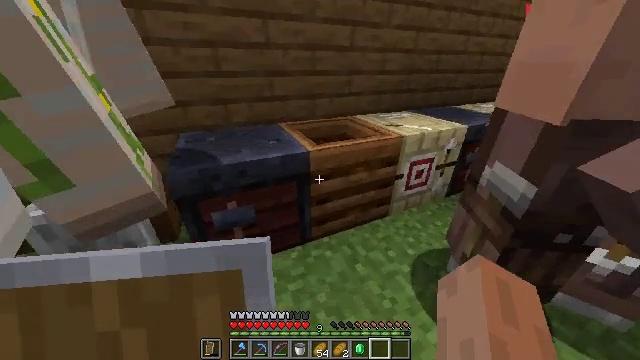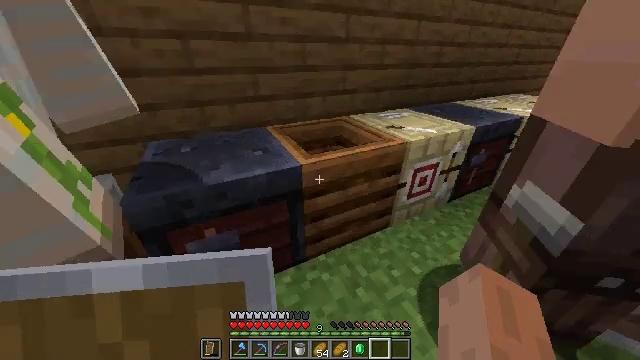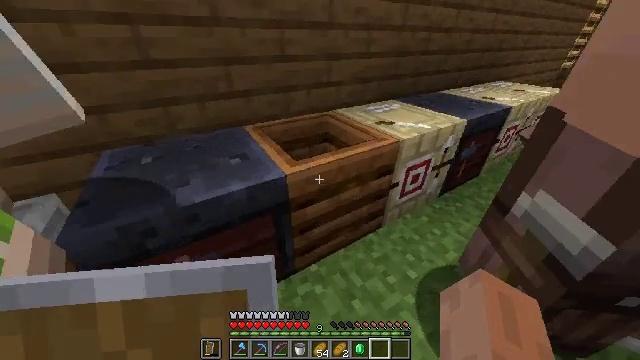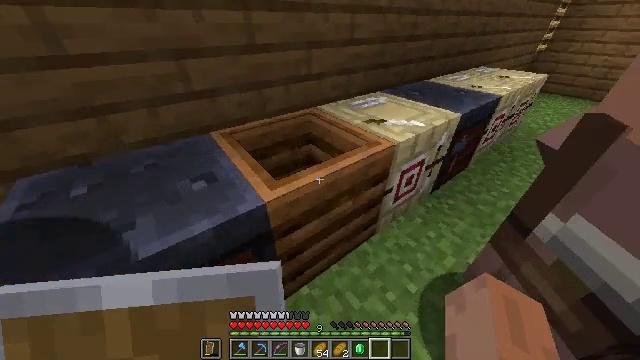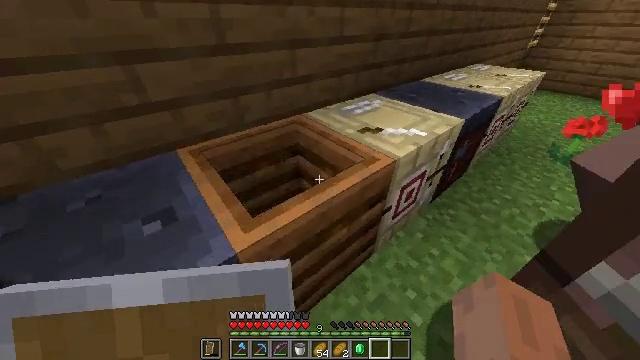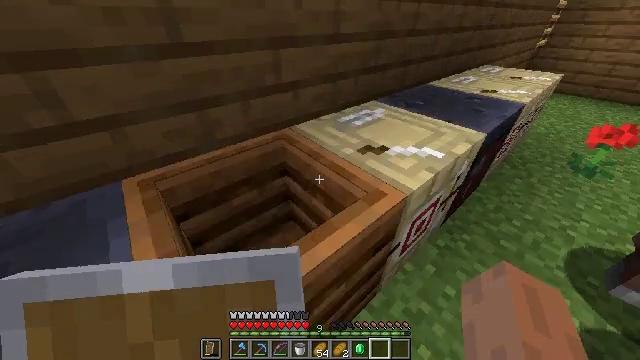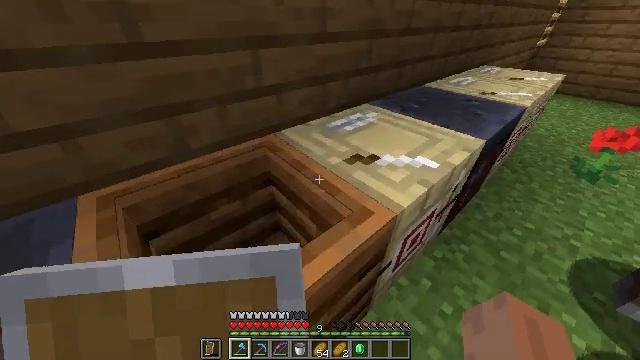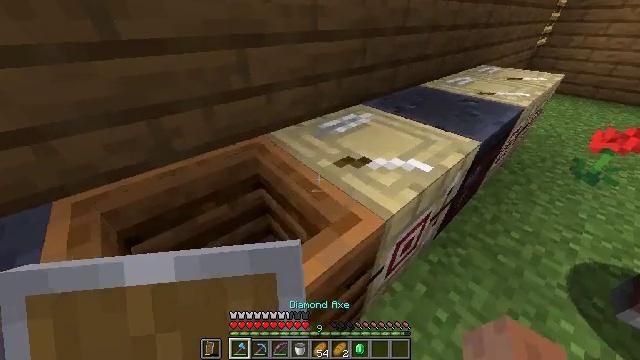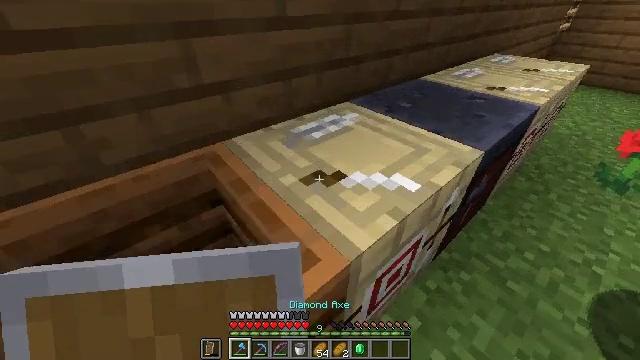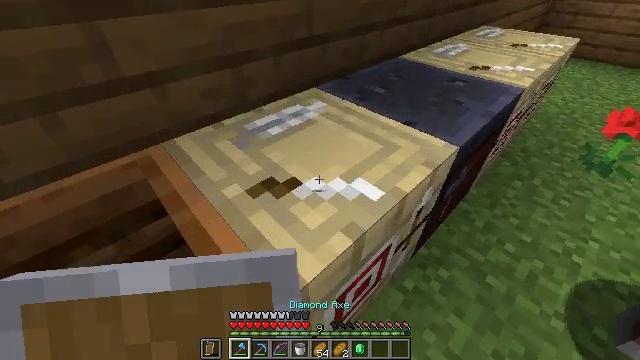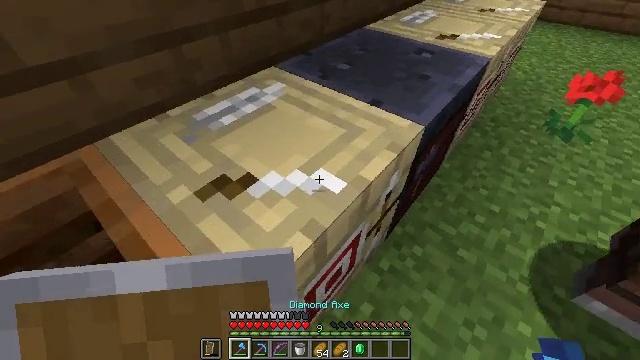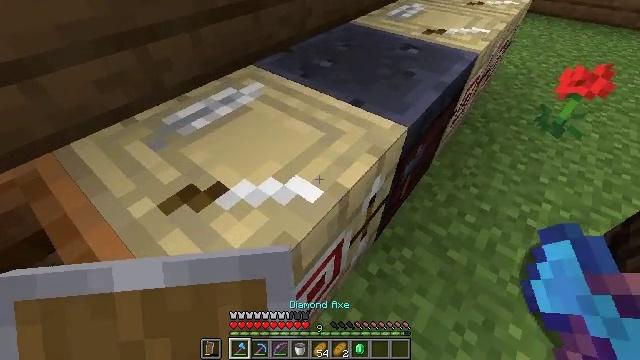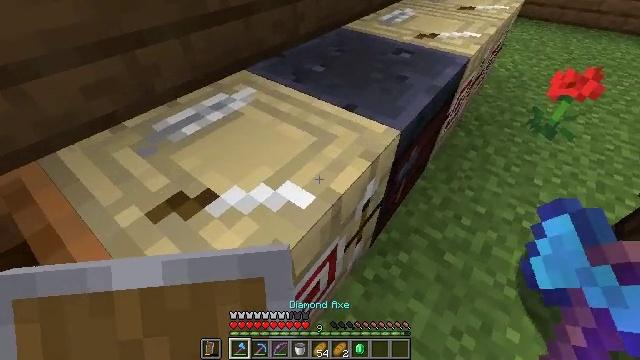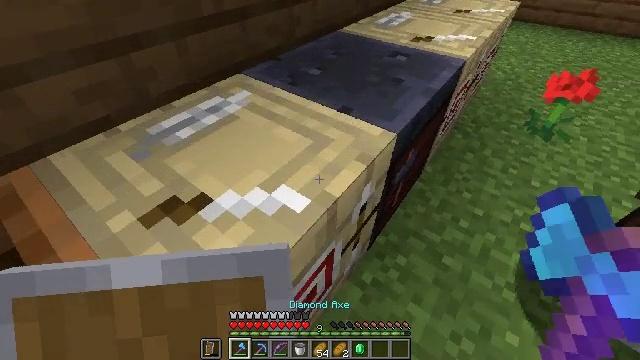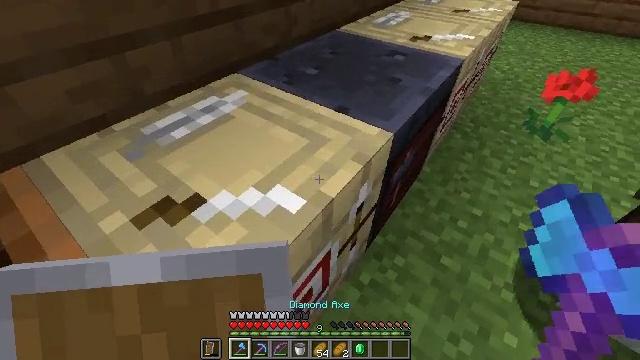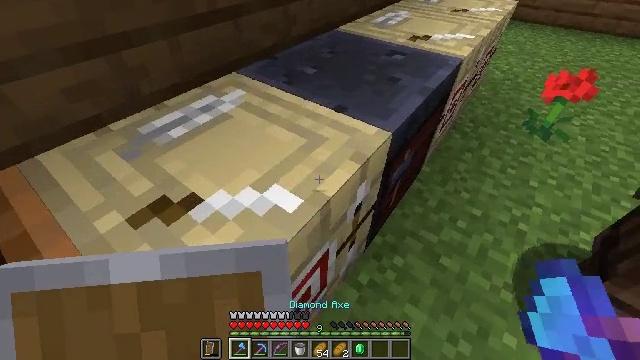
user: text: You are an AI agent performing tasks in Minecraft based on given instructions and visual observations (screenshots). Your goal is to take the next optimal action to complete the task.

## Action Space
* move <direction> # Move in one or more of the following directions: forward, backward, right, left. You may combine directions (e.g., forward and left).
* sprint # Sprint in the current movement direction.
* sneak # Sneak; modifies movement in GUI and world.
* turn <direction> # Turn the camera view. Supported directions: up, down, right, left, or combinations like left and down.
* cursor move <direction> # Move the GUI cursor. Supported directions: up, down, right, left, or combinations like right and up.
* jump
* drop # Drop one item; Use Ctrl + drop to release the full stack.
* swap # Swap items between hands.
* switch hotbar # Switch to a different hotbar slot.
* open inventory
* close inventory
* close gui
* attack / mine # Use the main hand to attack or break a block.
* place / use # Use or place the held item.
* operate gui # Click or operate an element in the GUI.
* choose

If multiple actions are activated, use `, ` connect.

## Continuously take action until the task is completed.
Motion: motion action
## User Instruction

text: Attack the fletching table to break it.
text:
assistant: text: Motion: move forward, turn right and down
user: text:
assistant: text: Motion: move forward, turn right and down
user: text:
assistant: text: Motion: move forward, turn right and down
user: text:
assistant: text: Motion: move forward, turn right
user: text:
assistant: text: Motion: move forward
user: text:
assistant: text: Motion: move forward, switch to hotbar 1
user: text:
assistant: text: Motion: move forward, switch to hotbar 1
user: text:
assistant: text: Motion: move forward, switch to hotbar 1
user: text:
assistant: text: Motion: move forward, turn right and down
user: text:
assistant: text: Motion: turn right and down
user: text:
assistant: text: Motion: turn right
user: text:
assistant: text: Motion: turn right
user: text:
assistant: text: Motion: no_op
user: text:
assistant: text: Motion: no_op
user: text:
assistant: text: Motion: no_op
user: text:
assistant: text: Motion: turn left, attack / mine
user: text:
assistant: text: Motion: turn left, attack / mine
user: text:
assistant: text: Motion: turn left, attack / mine
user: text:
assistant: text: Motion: attack / mine
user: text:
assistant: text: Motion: attack / mine
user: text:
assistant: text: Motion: turn left, attack / mine
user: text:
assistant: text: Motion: attack / mine
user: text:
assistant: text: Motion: attack / mine
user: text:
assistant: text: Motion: attack / mine
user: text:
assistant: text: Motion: attack / mine
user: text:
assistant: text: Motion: attack / mine
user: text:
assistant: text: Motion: no_op
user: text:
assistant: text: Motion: move forward
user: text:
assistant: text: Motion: move forward
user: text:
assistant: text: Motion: move forward